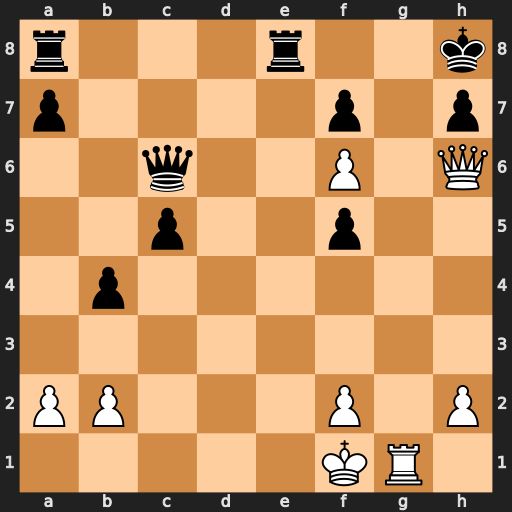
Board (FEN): r3r2k/p4p1p/2q2P1Q/2p2p2/1p6/8/PP3P1P/5KR1
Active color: w
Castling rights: -
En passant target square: -
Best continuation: Qg7#